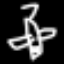
Label: airplane